Interaction volume radius: 5 \u00c5
Interaction volume height: 25 \u00c5
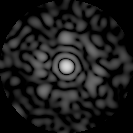
Disorder parameter: 0.8032